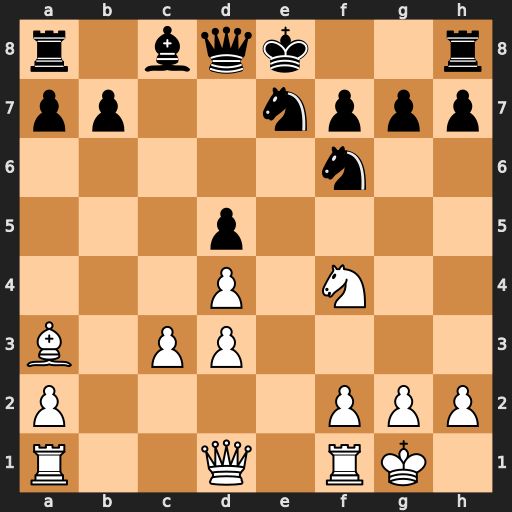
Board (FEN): r1bqk2r/pp2nppp/5n2/3p4/3P1N2/B1PP4/P4PPP/R2Q1RK1
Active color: w
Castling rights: kq
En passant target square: -
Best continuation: Re1 Be6 Nxe6 fxe6 Rxe6